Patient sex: M
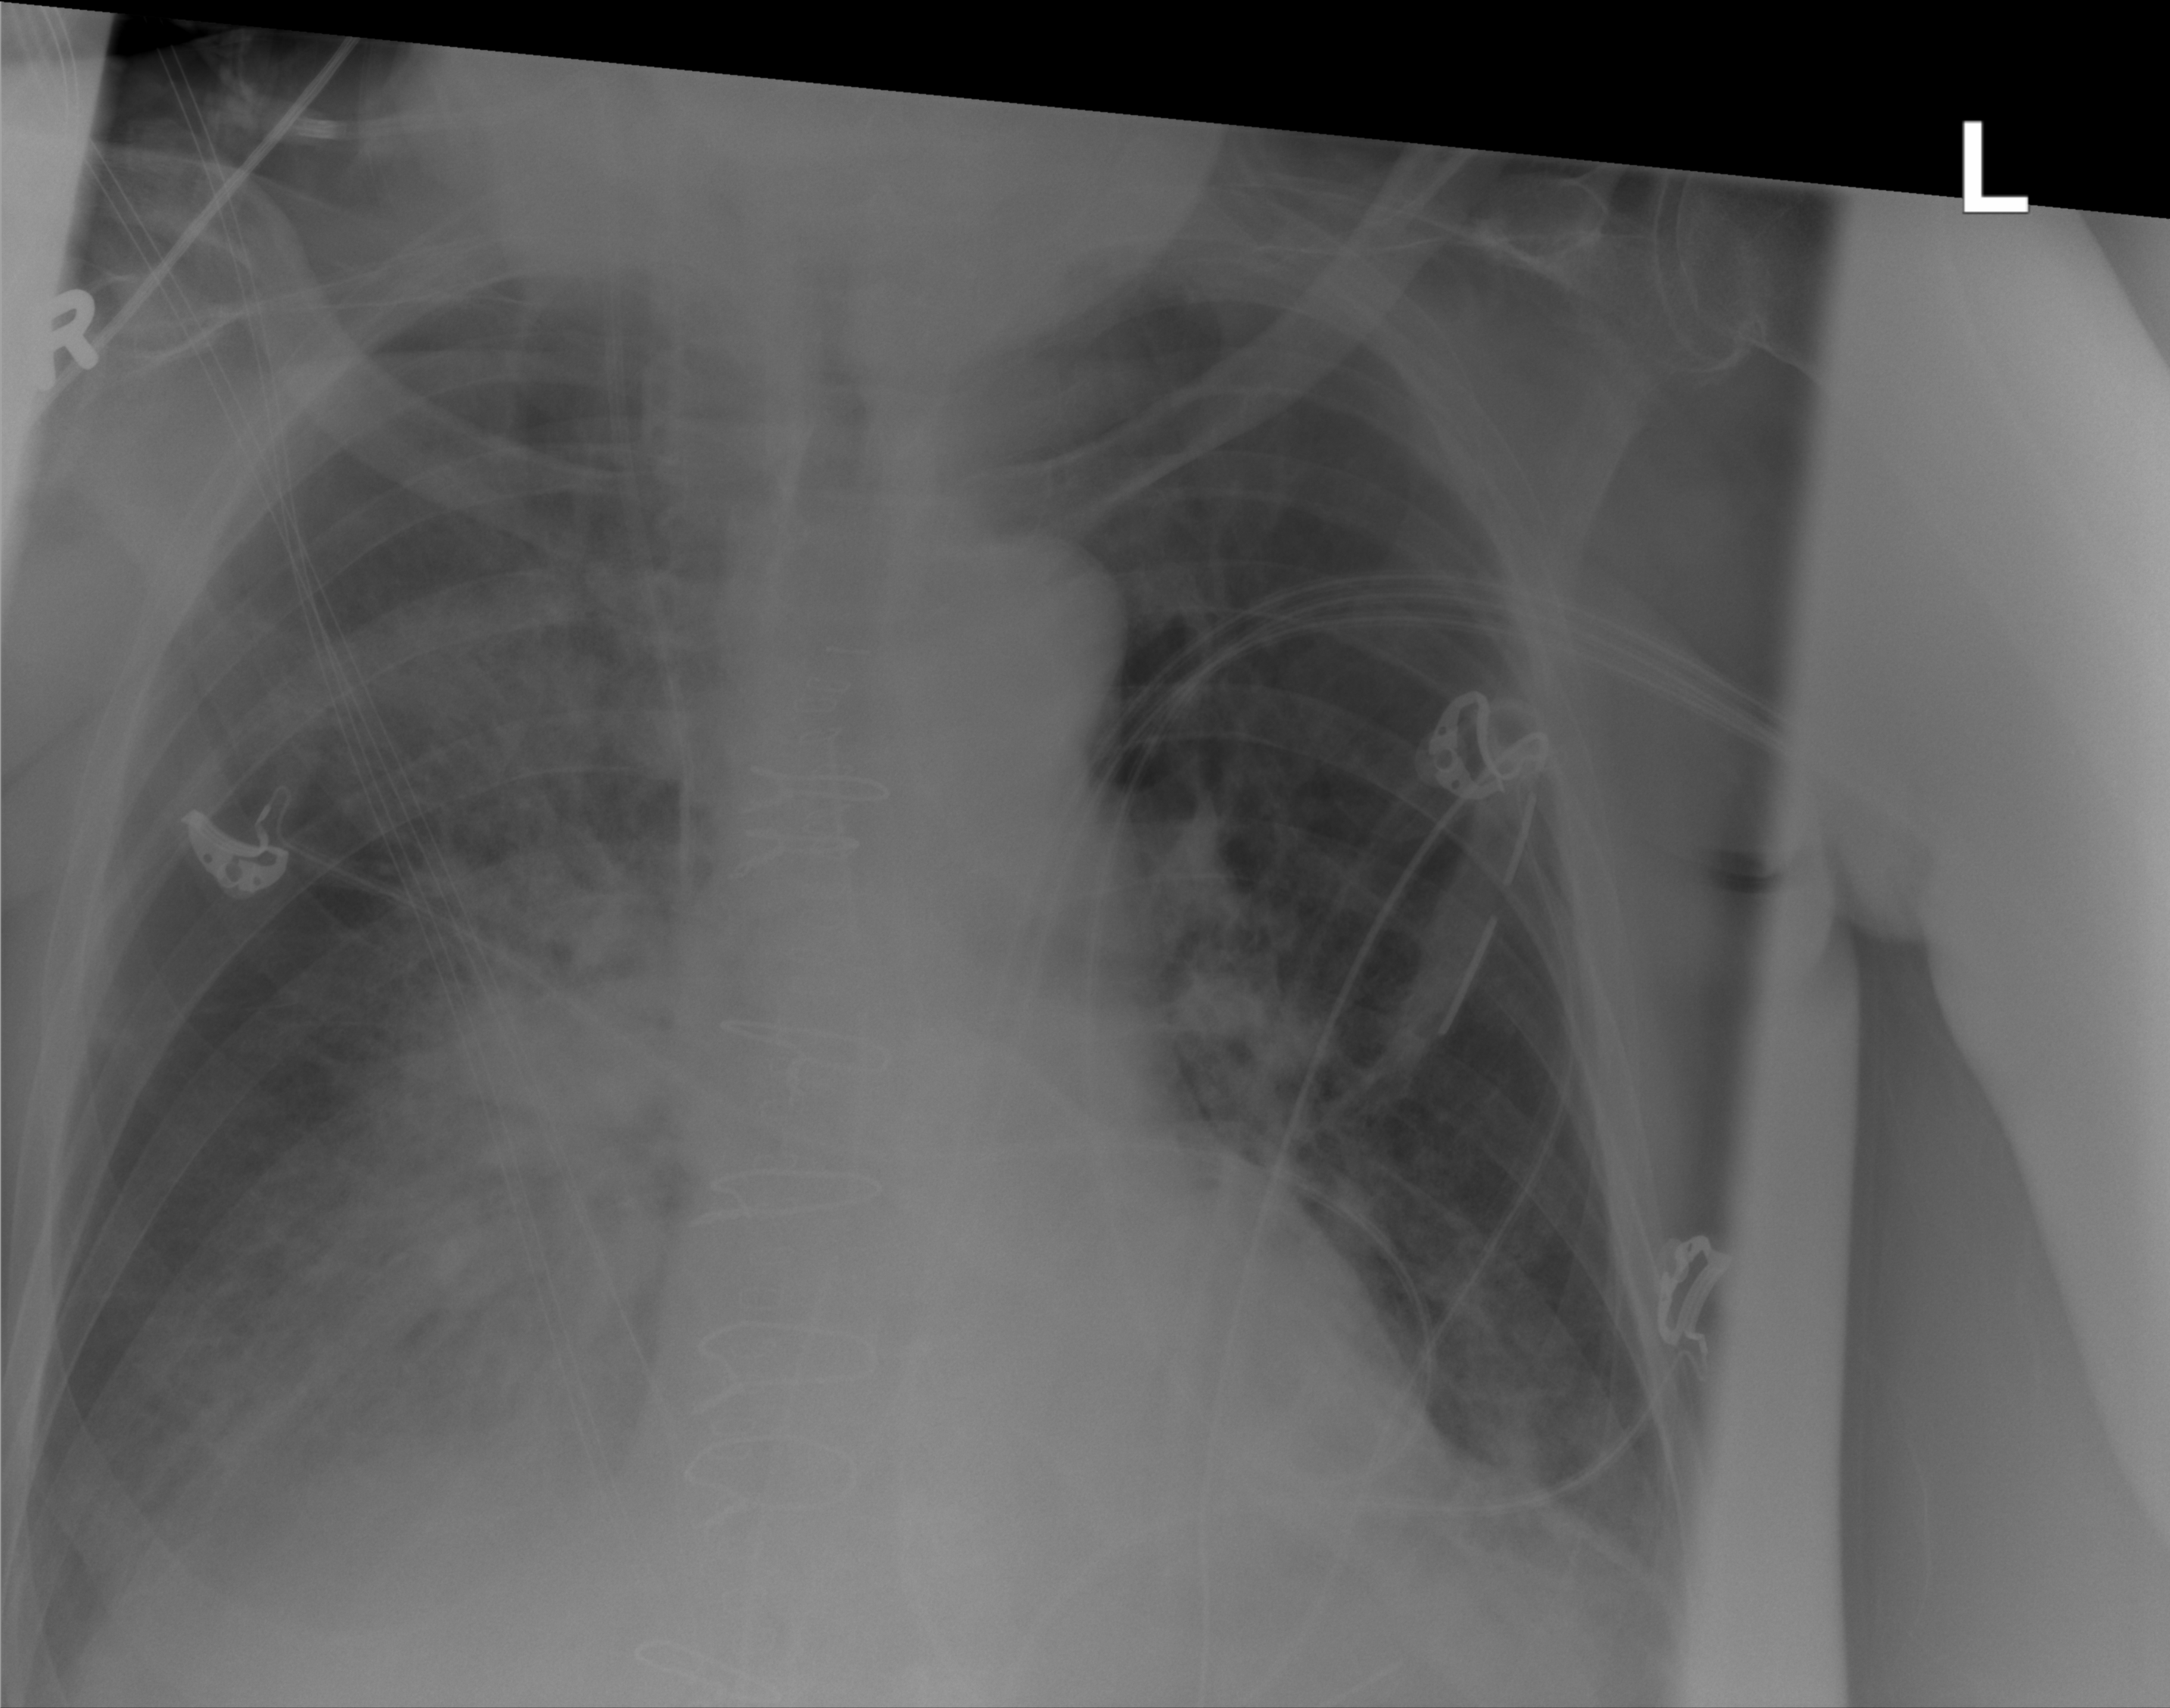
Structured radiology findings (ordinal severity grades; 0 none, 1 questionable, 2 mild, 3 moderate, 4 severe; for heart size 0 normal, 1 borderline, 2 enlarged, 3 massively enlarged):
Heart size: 2
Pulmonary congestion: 0
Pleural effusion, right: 2
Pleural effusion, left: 2
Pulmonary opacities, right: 4
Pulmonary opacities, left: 2
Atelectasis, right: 0
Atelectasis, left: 0